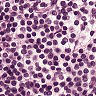
Metastatic tissue present: no